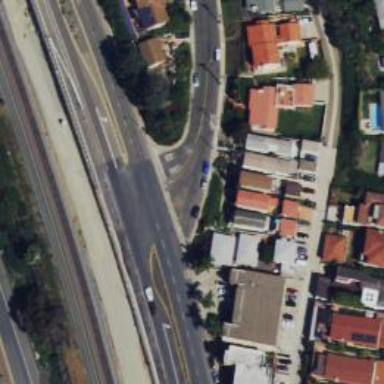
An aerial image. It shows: Residential road with asphalt surface. There is sidewalk on the left side.